Question: I am working on a Visual Studio MVC project. (Version = 2013 )
When I try to write any javascript code in .js file or .cshtml file Visual Studio crashing and restarting.
When I open menu and disable "Auto list members" and "Parameter information" the problem is solving.(There is no any crashing)

But I cant see properties of javascript functions on editor. (Because i disabled it to remove crashing error on previous step.I have already tried to delete .suo file and rebuild solution method but not worked on my project. There is still crashing if i write javascript code. )
How can I solve this crashing problem without disable to Auto list members" and "Parameter information" properties?
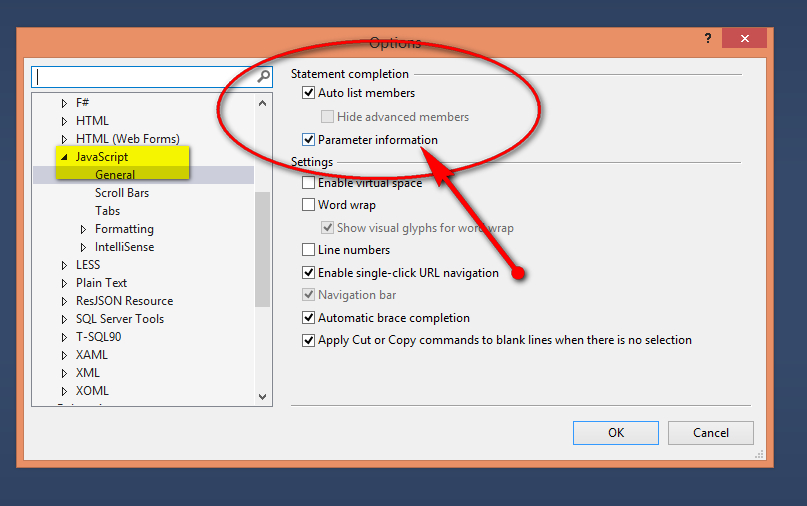
Answer: I'm using Resharper and had the same problem, the solution whas to deactivate Intellisense in Resharper => Options => Environment => IntelliSense => General for .js files